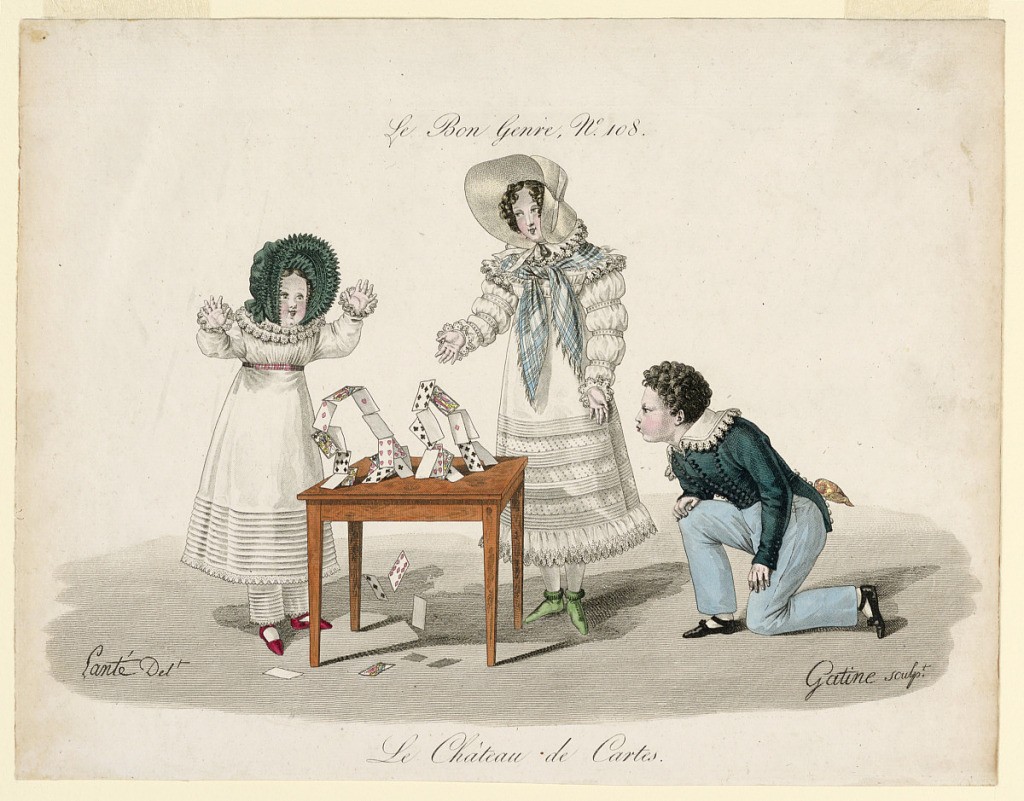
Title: Le château de Cartes
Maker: Louis-Marie Lanté, French, 1789–1871
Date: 1810–1815
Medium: Engraving, brush and watercolor on paper
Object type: Print
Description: Two little girls watch a house of cards being blown down by a boy. Below, title, artist's and engraver's names. At top: "Le Bon Genre, No. 108".